Chest X-ray. View position: PA
Patient age: 46
Patient sex: F
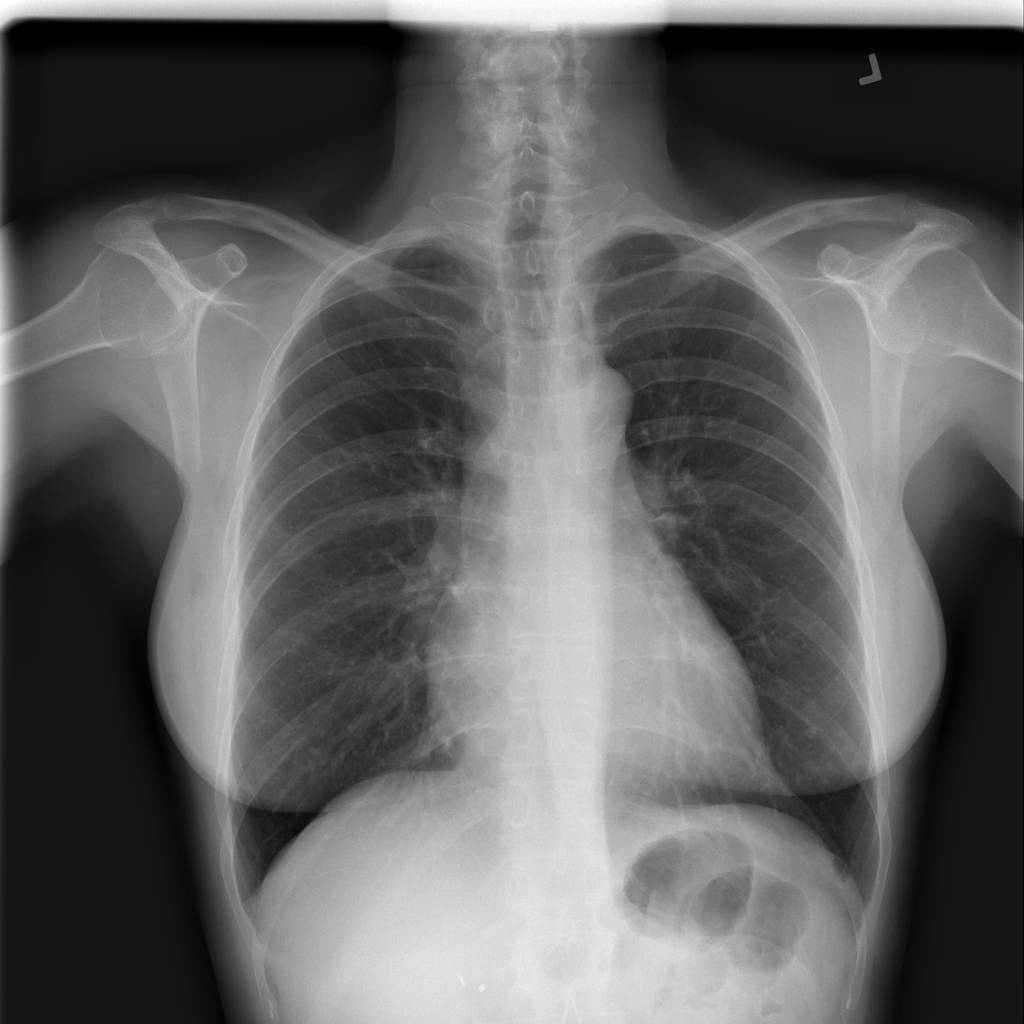
Finding: Pneumothorax